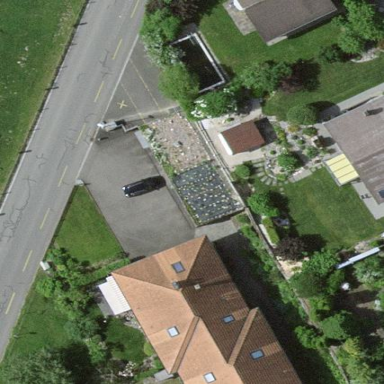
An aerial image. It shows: Garage building.